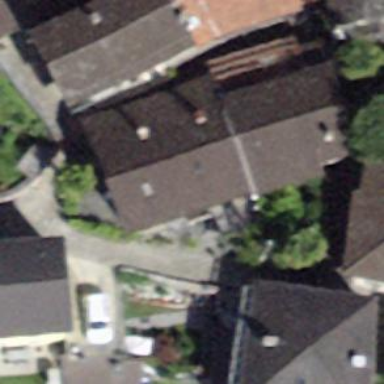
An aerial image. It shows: Detached building.